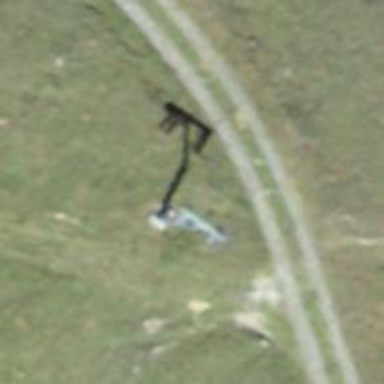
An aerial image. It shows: Pylon used for aerialway.